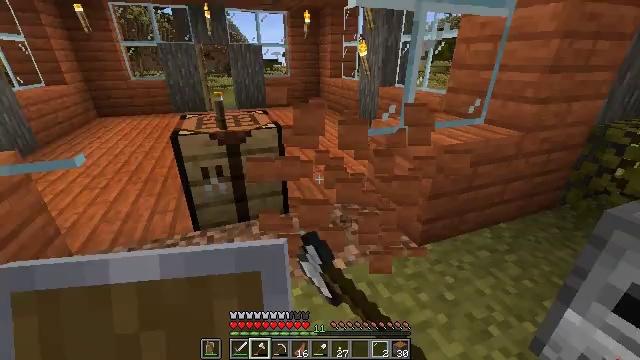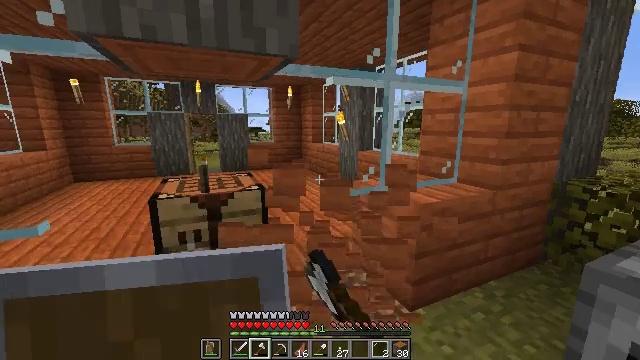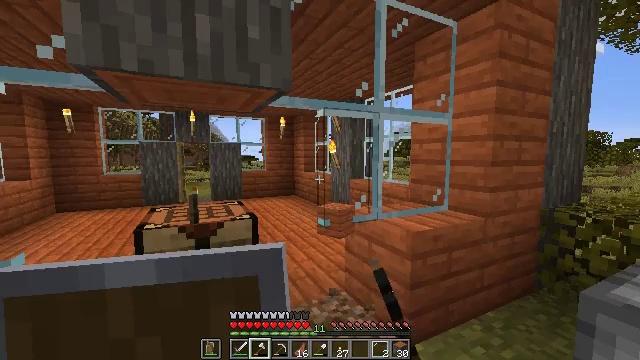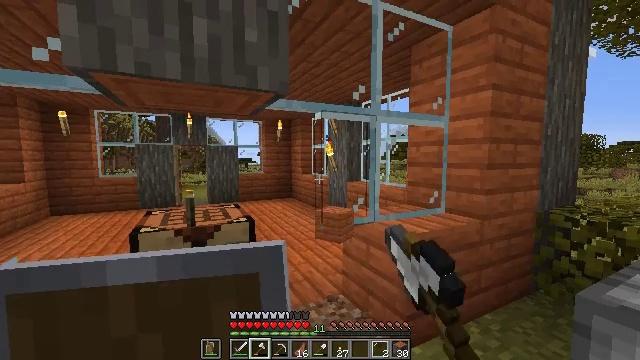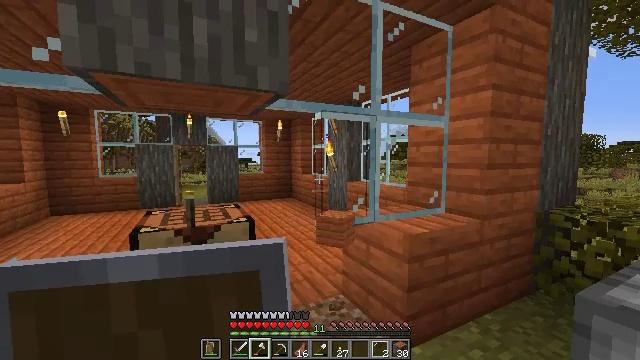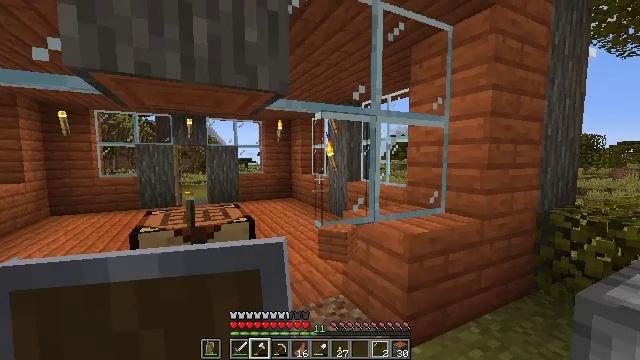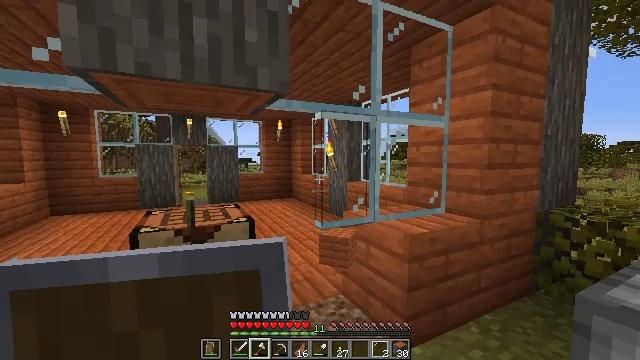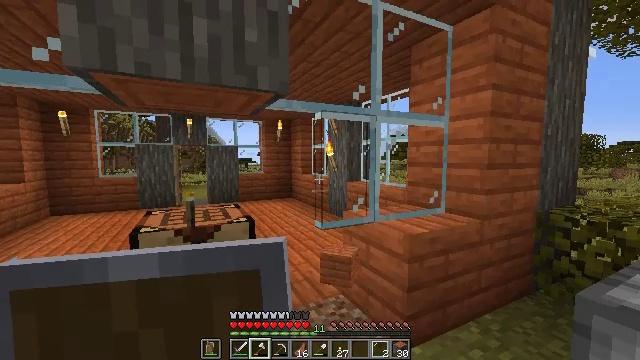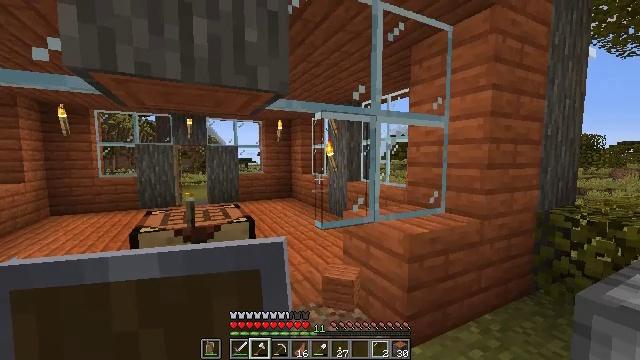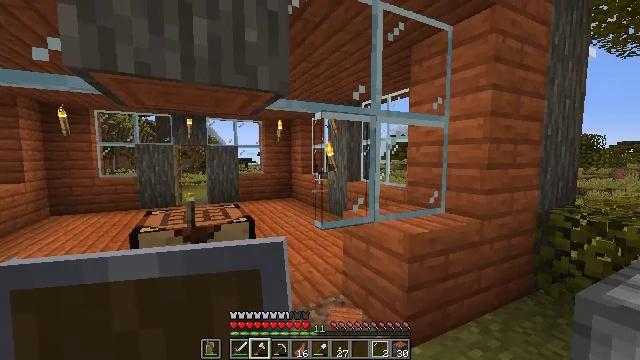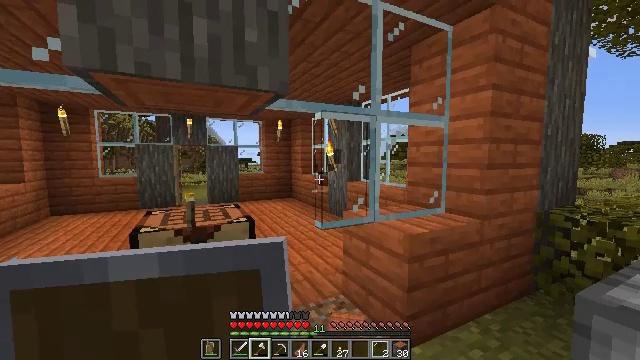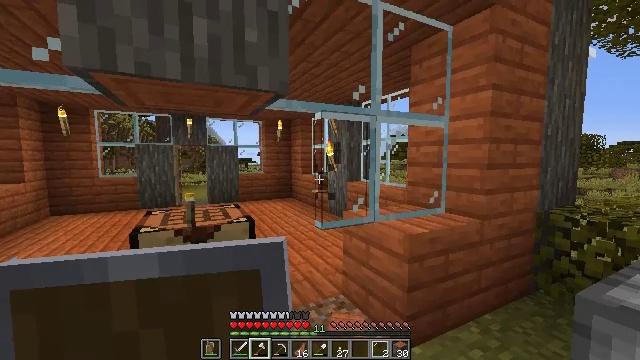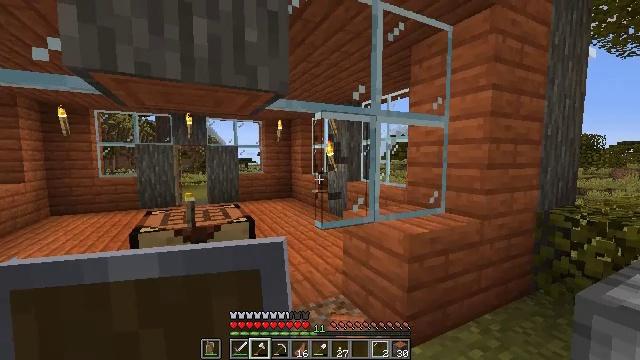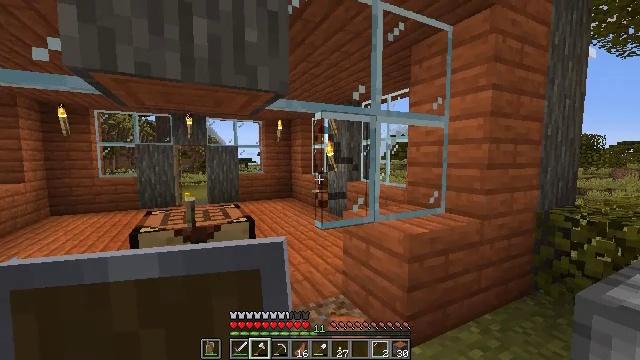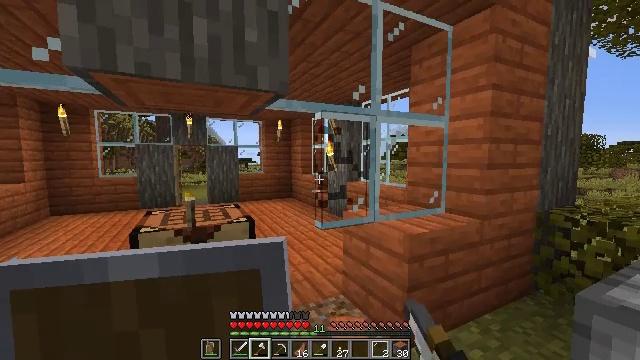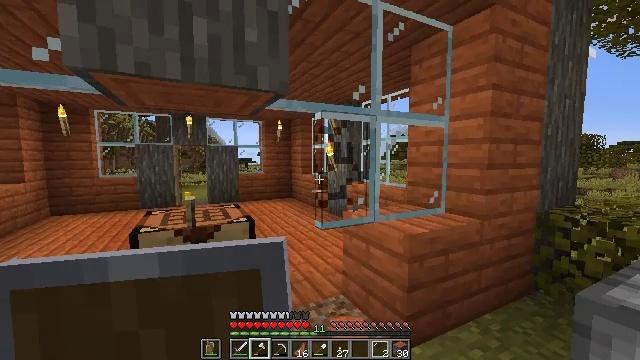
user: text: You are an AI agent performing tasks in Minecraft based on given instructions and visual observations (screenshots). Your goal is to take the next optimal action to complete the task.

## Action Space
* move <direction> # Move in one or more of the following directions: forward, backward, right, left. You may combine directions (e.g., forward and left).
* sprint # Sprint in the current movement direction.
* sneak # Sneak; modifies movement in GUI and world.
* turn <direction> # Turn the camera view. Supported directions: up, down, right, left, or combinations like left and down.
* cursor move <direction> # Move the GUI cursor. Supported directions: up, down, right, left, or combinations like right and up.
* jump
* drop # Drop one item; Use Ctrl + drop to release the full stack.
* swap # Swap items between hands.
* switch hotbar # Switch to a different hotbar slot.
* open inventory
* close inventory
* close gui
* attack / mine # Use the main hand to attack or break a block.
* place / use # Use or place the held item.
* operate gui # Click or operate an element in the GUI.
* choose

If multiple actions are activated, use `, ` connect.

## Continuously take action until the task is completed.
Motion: motion action
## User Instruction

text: Destroy the glass pane to clear a path.
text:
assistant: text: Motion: turn right and up, attack / mine
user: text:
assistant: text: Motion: turn right and up, attack / mine
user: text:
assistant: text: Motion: attack / mine
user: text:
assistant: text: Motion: no_op
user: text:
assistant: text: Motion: no_op
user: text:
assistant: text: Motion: no_op
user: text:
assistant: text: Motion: no_op
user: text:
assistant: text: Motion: no_op
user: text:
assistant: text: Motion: attack / mine
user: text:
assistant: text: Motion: attack / mine
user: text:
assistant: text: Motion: attack / mine
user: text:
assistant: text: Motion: attack / mine
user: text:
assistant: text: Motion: attack / mine
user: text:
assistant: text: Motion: attack / mine
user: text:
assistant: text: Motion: attack / mine
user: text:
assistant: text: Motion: attack / mine
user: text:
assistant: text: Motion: attack / mine
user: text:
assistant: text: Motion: attack / mine
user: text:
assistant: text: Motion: no_op
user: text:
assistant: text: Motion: turn left
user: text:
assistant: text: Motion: turn left and up
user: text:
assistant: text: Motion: turn left and up
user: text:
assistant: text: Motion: turn left and up
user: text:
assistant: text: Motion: turn left
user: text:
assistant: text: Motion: turn left and down
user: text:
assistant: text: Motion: turn left, attack / mine
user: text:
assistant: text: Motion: attack / mine
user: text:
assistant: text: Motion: attack / mine
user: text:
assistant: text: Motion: turn right and down, attack / mine
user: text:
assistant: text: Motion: turn right, attack / mine